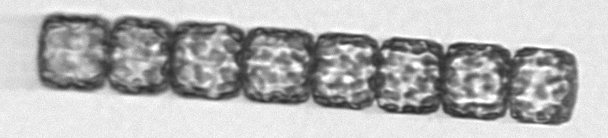
Label: Lauderia_annulata